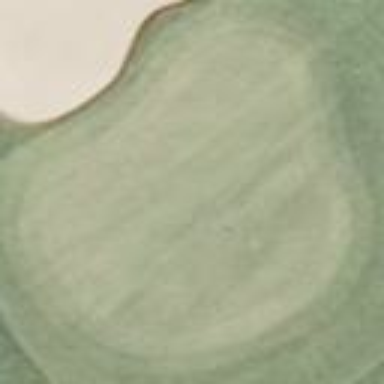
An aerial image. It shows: Golf green.